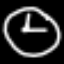
Label: clock